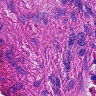
Metastatic tissue present: no